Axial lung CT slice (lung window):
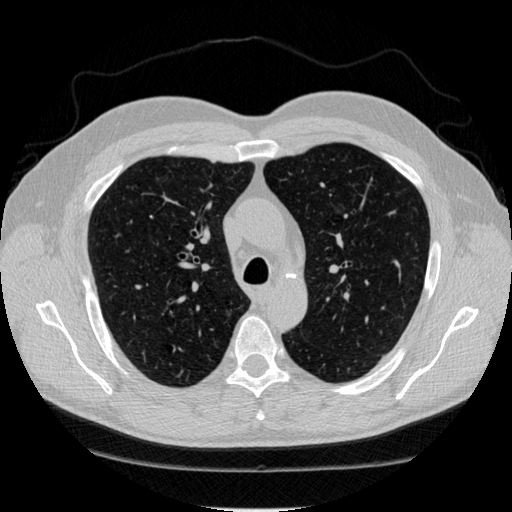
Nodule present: no